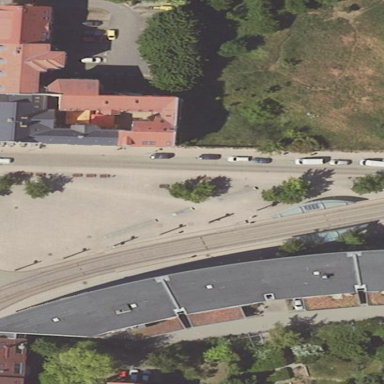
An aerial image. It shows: Pedestrian road.